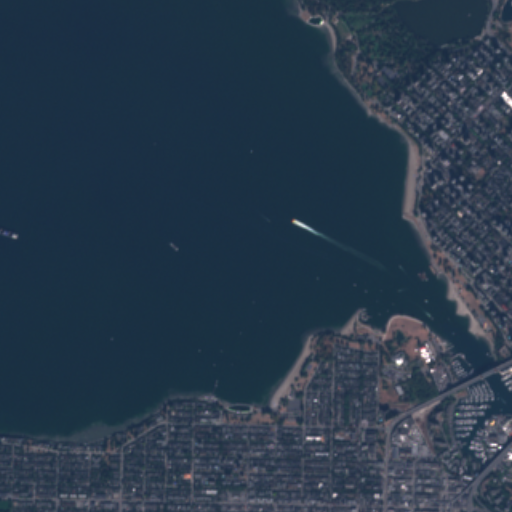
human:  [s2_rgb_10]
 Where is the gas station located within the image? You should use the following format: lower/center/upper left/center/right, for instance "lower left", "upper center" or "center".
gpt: The gas station is located in the lower right of the image.
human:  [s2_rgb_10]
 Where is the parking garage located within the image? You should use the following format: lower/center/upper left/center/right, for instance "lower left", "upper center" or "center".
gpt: The parking garage is located in the center right of the image.
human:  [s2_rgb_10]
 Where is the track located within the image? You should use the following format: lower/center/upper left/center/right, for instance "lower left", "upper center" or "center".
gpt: The track is located in the lower right of the image.
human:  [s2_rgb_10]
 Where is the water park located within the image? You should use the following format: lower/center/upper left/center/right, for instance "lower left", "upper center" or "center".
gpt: The water park is located in the lower right of the image.
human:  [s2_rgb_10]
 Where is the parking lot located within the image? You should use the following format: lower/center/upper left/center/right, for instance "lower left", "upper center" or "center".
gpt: There is no parking lot in the image.